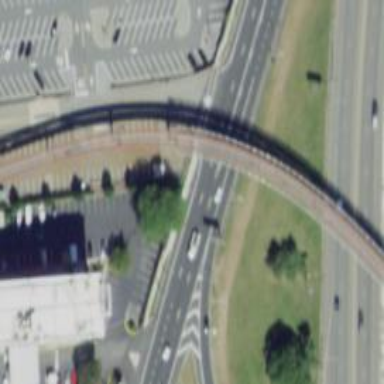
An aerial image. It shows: Motorway junction.